Interaction volume radius: 10 \u00c5
Interaction volume height: 15 \u00c5
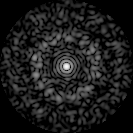
Disorder parameter: 0.835